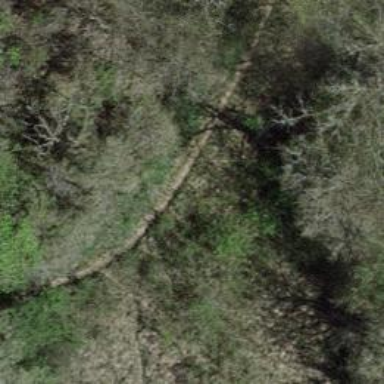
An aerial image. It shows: Ground path.